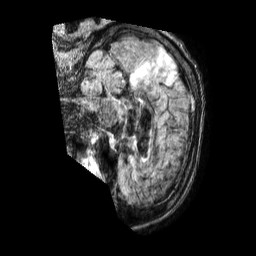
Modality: FLAIR
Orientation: sagittal
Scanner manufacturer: philips
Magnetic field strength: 1.5 T
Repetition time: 8 s
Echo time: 0.3117 s